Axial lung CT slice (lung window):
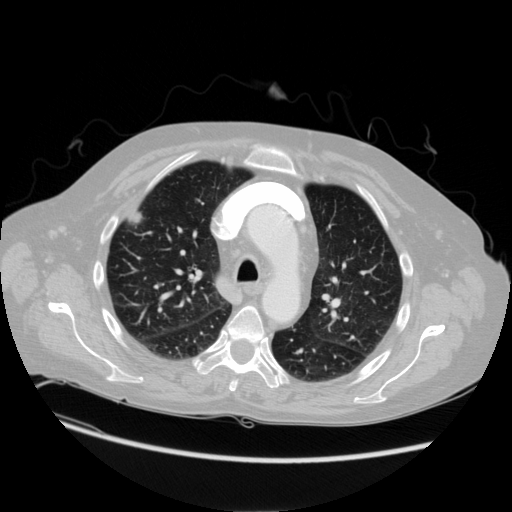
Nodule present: yes
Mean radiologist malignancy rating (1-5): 3